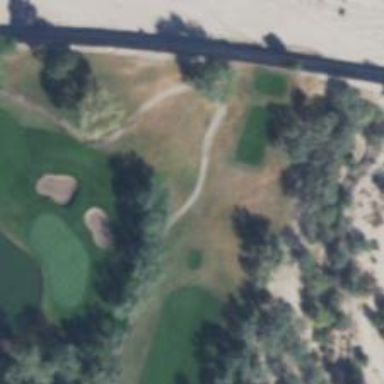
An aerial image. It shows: Path for both roads and golfers.